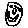
Label: smiley face